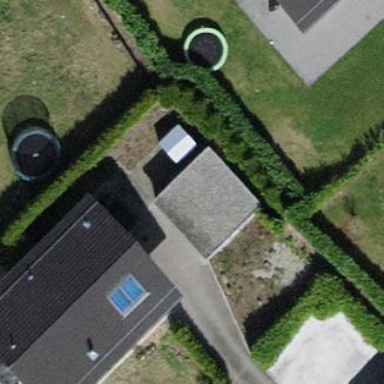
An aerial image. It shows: Garage.